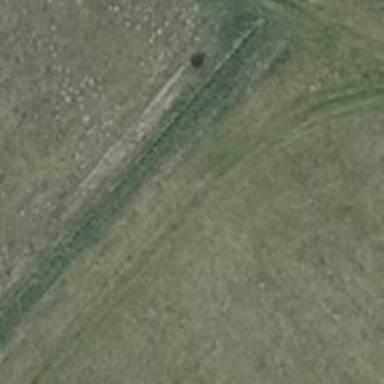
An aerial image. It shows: Track with very rough surface.